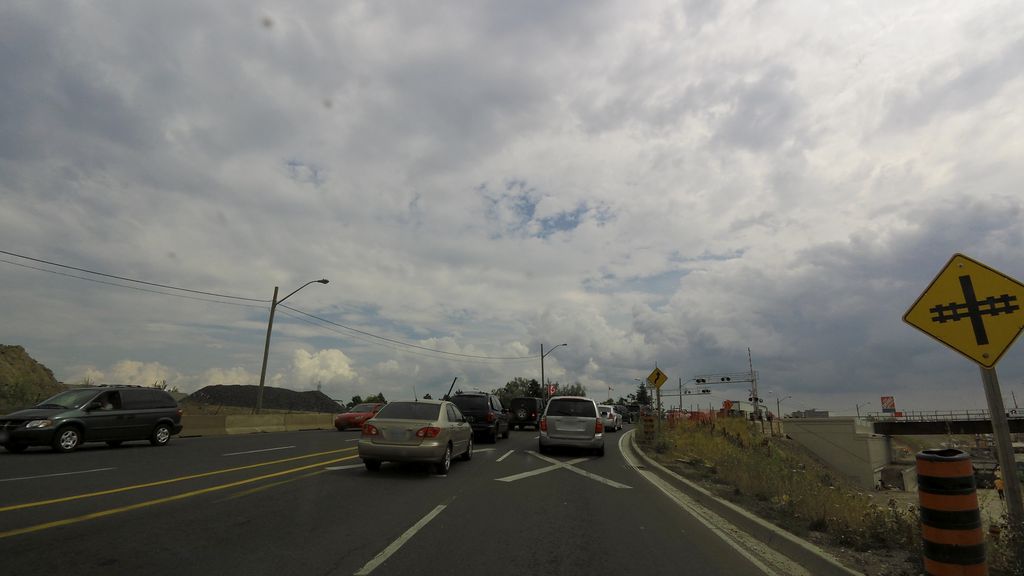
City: hamilton